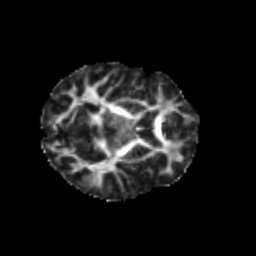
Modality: FA
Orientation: axial
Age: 21
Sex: female
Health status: healthy